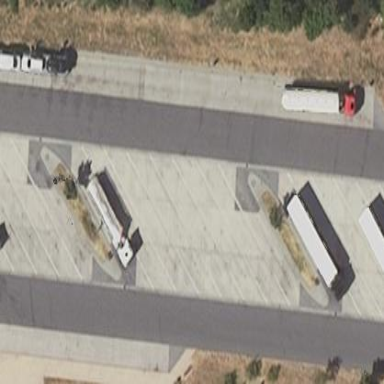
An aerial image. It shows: Parking area with surface.